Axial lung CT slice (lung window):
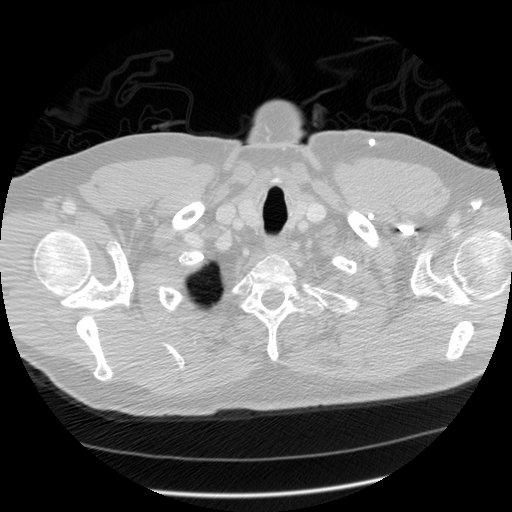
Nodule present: no